Interaction volume radius: 10 \u00c5
Interaction volume height: 35 \u00c5
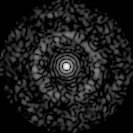
Disorder parameter: 0.8643